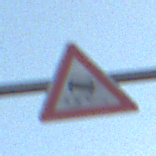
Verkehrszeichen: SchleuderOderRutschgefahr
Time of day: SunriseSunset
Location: Outdoor (Nature)
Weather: Clear
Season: Winter
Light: Natural